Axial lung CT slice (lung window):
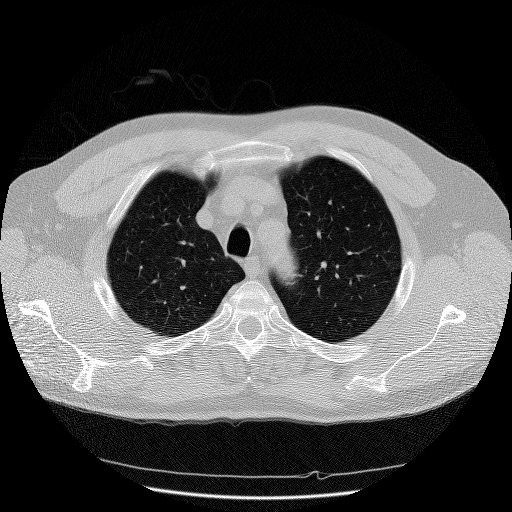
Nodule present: no